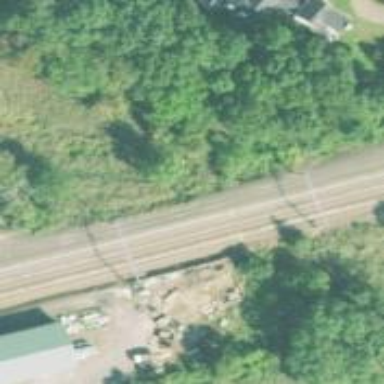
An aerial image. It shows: Bridge over electrified railway with contact line.